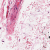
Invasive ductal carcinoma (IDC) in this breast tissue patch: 0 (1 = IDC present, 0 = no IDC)